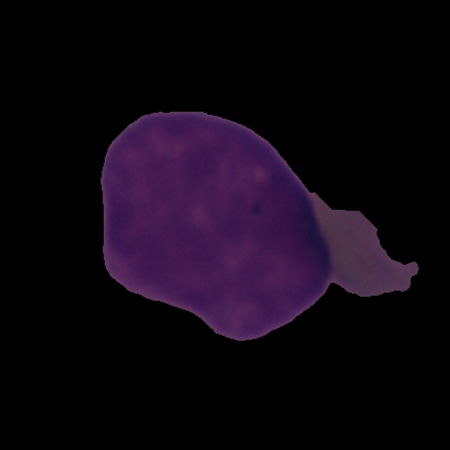
Label: cancer